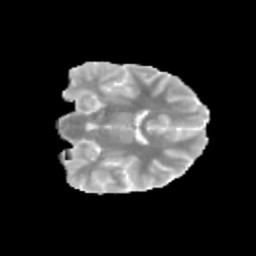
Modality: MD
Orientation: coronal
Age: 12
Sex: male
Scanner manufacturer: siemens
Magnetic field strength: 3 T
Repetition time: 3.8 s
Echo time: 0.07 s